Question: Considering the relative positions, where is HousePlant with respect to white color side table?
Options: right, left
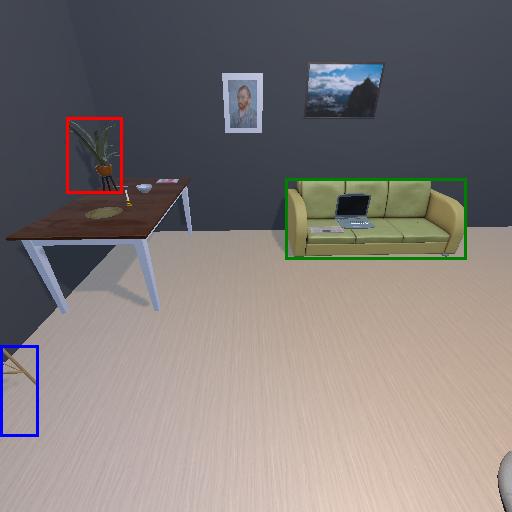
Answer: right